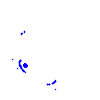
Particle: pion